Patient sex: M
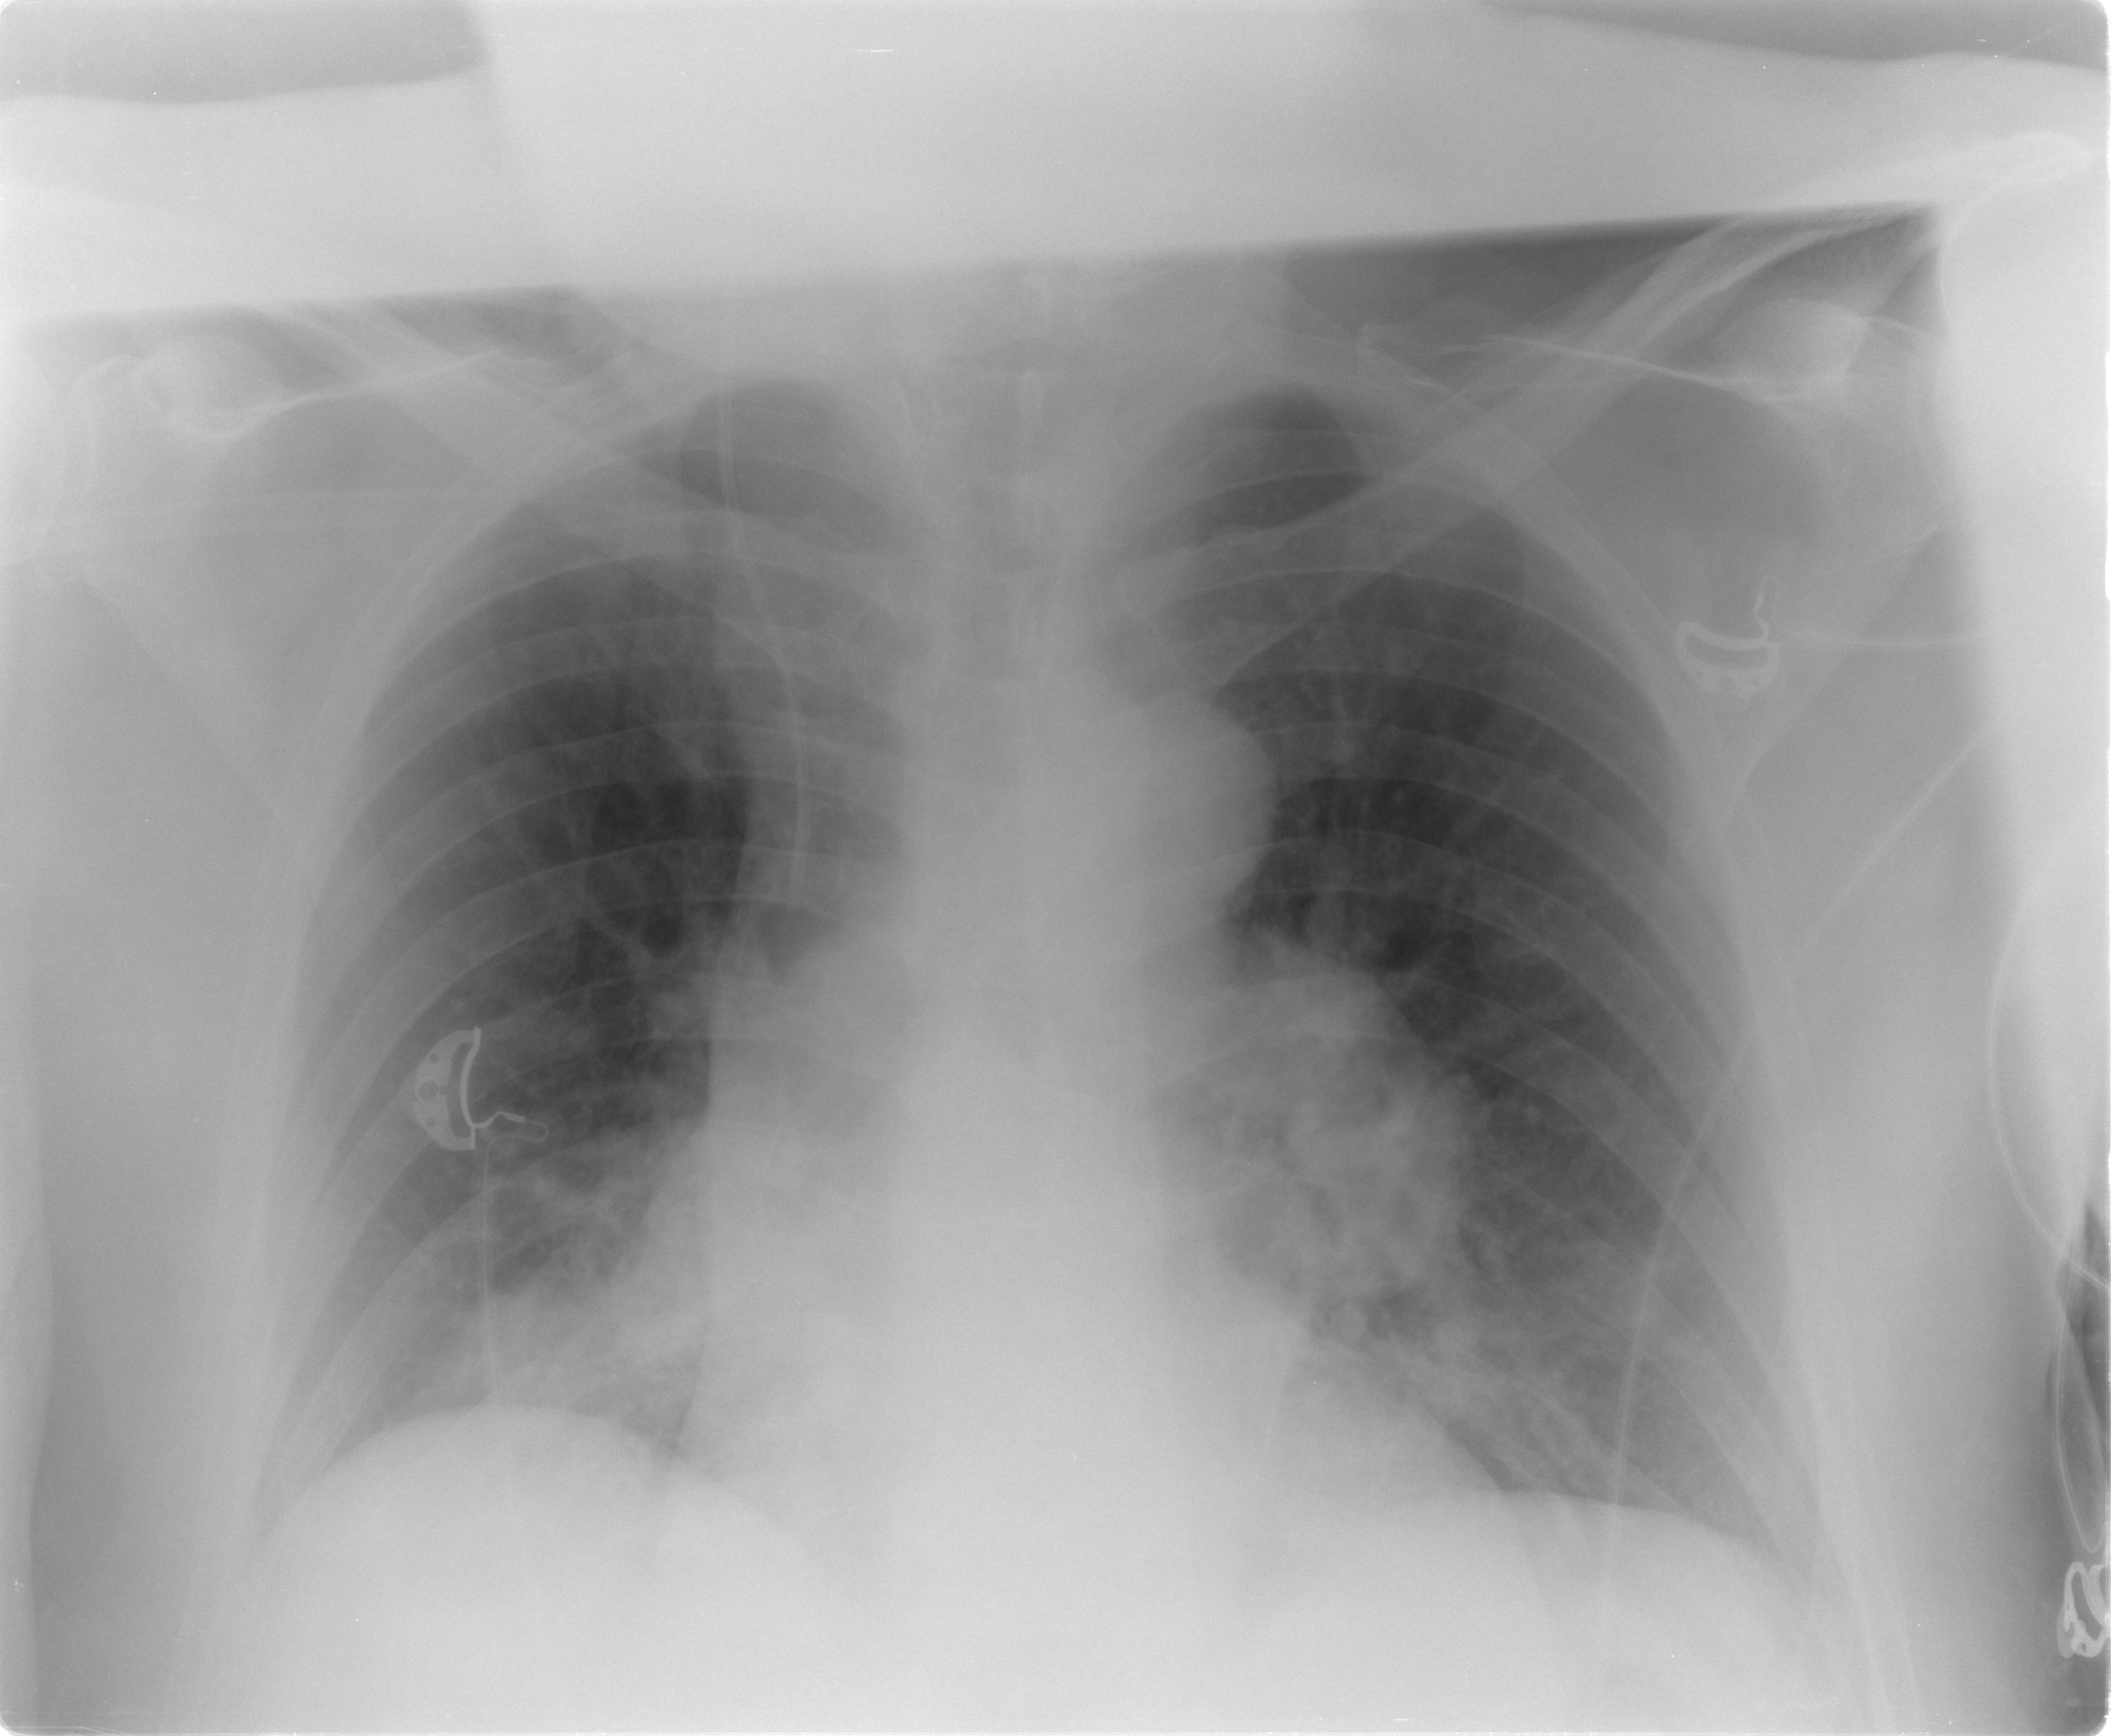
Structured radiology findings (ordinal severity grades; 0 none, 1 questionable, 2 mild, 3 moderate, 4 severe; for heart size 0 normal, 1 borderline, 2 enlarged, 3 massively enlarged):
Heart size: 0
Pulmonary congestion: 0
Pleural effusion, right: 0
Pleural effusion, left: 0
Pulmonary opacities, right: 2
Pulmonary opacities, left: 2
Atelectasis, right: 2
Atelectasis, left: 0